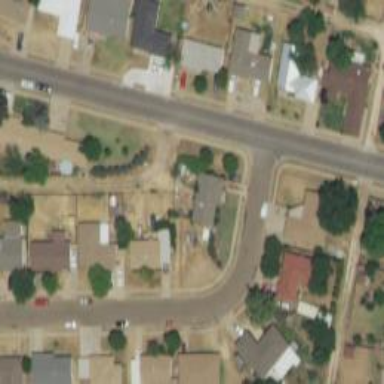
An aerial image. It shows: Alleyway designated as service road.